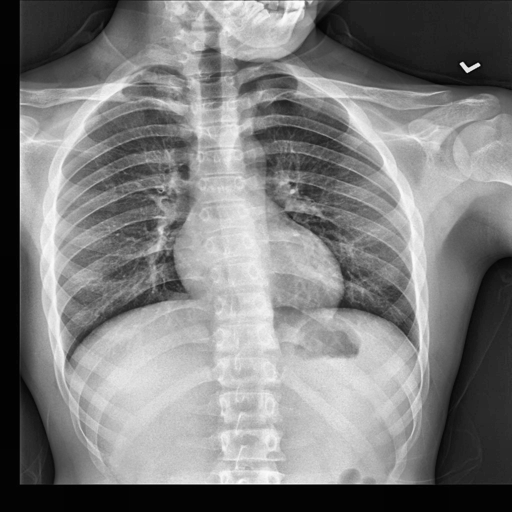
Finding: NORMAL